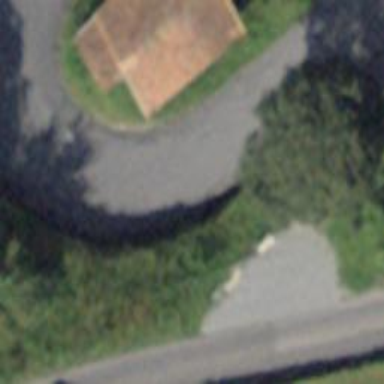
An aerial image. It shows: Unclassified road with asphalt surface.